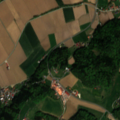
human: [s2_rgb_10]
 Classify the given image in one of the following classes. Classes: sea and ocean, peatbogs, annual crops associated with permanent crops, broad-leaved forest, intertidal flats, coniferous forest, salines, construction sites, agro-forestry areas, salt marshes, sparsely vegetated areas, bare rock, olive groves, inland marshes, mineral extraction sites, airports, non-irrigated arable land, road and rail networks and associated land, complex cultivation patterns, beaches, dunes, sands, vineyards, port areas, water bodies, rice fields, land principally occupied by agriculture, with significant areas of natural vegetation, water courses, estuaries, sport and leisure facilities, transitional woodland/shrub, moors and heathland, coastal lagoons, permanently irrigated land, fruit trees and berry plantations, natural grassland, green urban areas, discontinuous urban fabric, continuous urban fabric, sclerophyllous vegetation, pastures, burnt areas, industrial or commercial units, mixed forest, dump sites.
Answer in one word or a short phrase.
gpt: non-irrigated arable land, pastures, complex cultivation patterns, broad-leaved forest